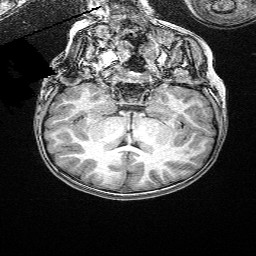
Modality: T1w
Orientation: sagittal